高一 · 立体几何学
已知球 $O$ 是正三棱雉 (底面为正三角形, 顶点在底面的射影为底面中心) $A-B C D$
的外接球, $B C=3, A B=2 \sqrt{3}$, 点 $E$ 在线段 $B D$ 上, 且 $B D=6 B E$, 过点 $E$ 作球 $O$ 的截面, 则所得截面圆面积的取值范围是（ ）
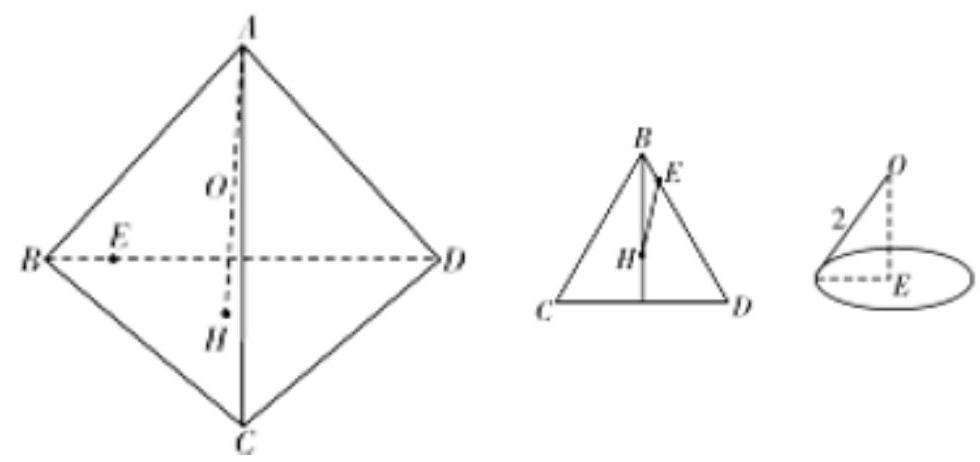
$\left[\frac{5 \pi}{4}, 4 \pi\right]$
B. $\left[\frac{7 \pi}{4}, 4 \pi\right]$
c. $\left[\frac{9 \pi}{4}, 4 \pi\right]$
D. $\left[\frac{11 \pi}{4}, 4 \pi\right]$
答案: A
解析: ：过 $E$ 作球 $O$ 的截面中, 面积最大的是过球心 $O$ 的截面, 最小的是垂直于 $O E$ 的截面, 求出球的半径, 以及垂直于 $O E$ 的截面半径, 从而可得结果.

详解:

显然过 $E$ 作球 $O$ 的截面中, 面积最大的是过球心 $O$ 的截面, 最小的是垂直于 $O E$ 的截面,

设三棱雉的外接球半径为 $R$,

$\sqrt{3}^{2}+(3-R)^{2}=R^{2}$, 解得

$R=2$, 截面面积最大为 $4 \pi ，$

如图, $|O H|=1, E H^{2}=B H^{2}+B E^{2}-2 B H \cdot B E \cdot \cos 30^{\circ}$

$=3+\frac{1}{4}-2 \times \sqrt{3} \times \frac{1}{2} \times \frac{\sqrt{3}}{2}$

$=\frac{13}{4}-\frac{6}{4}=\frac{7}{4}$,

$\therefore O E^{2}=E H^{2}+O H^{2}=\frac{7}{4}+1=\frac{11}{4}$,

$\therefore$ 垂直于 $O E$ 的截面半径 $r$ 满足 $r^{2}=2^{2}-O E^{2}=4-\frac{11}{4}=\frac{5}{4}$,

$\therefore S=\pi r^{2}=\frac{5 \pi}{4}$, 即截面最小面积为 $\frac{5 \pi}{4}$,

截面圆面积的取值范围是 $\left[\frac{5 \pi}{4}, 4 \pi\right]$, 故选 A.

点睛: 本题主要考球的性质及圆内接三角形的性质、棱锥的体积公式及球的体积公式,
属于难题. 球内接多面体问题是将多面体和旋转体相结合的题型, 既能考查旋转体的对称形又能考查多面体的各种位置关系, 做题过程中主要注意以下两点: (1)多面体每个面都分别在一个圆面上, 圆心是多边形外接圆圆心; (2)注意运用性质 $R^{2}=r^{2}+O O_{1}^{2}$.